You are looking at the short-time Fourier spectrogram of a bearing's acceleration signal. Diagnose the bearing from this image, choosing from: normal, inner_race, outer_race, ball.
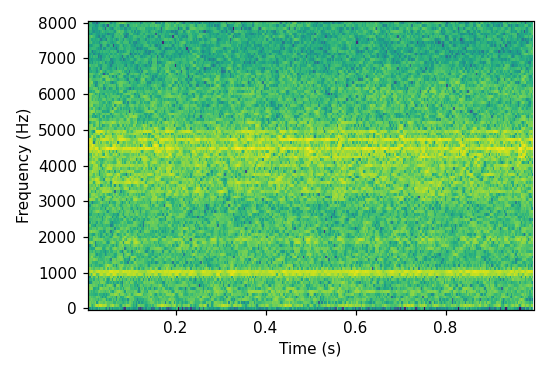
Answer: outer_race